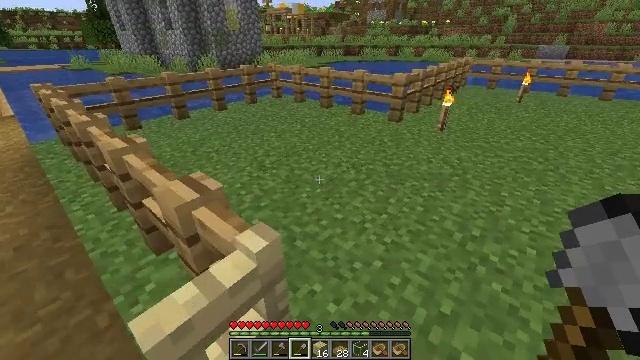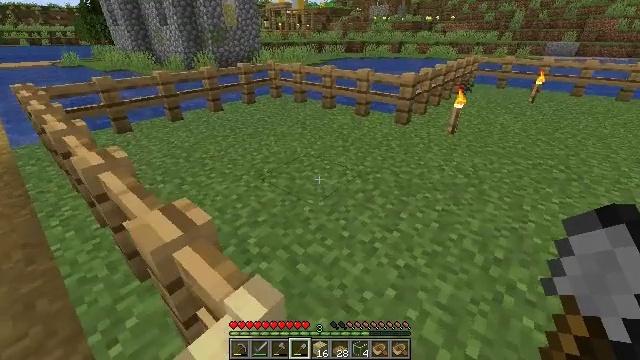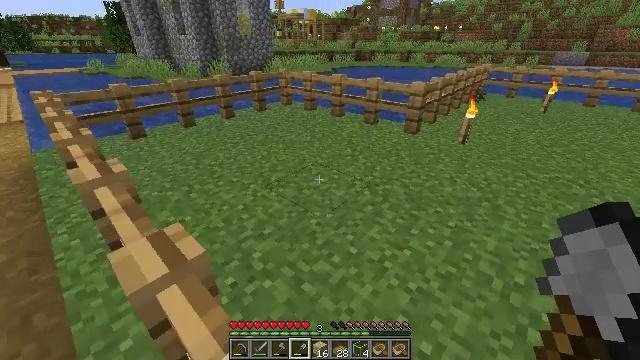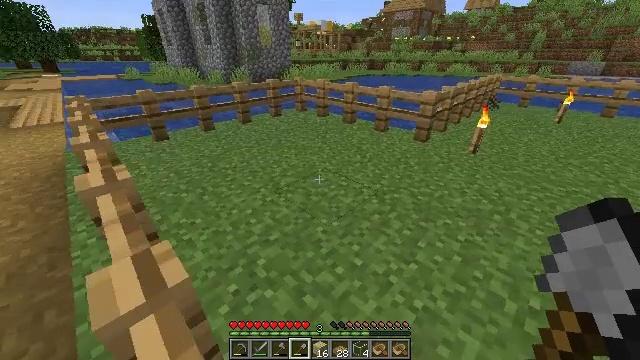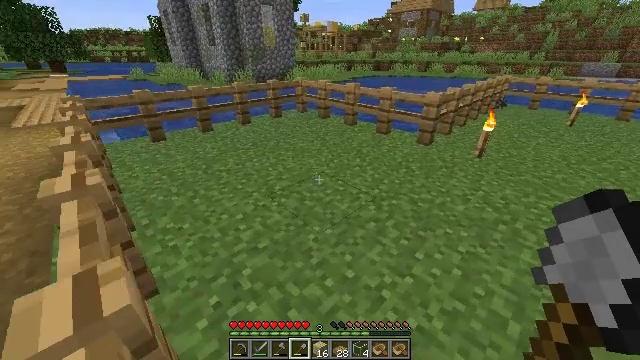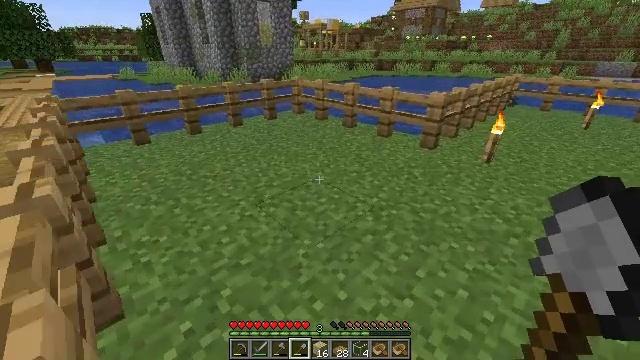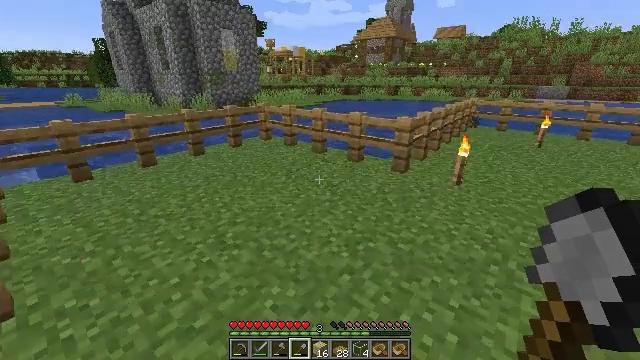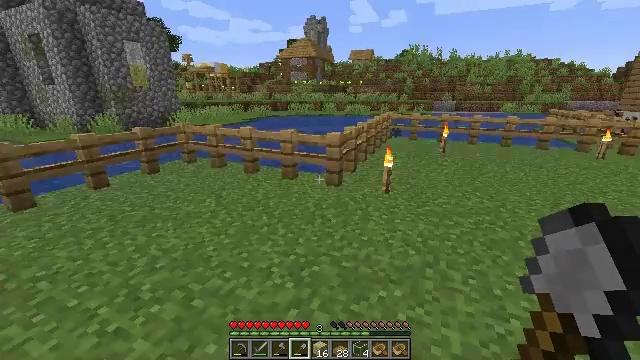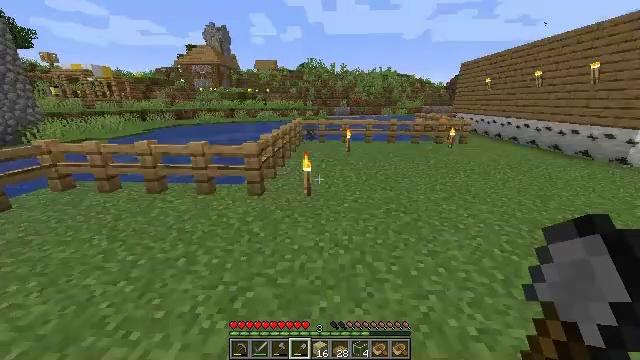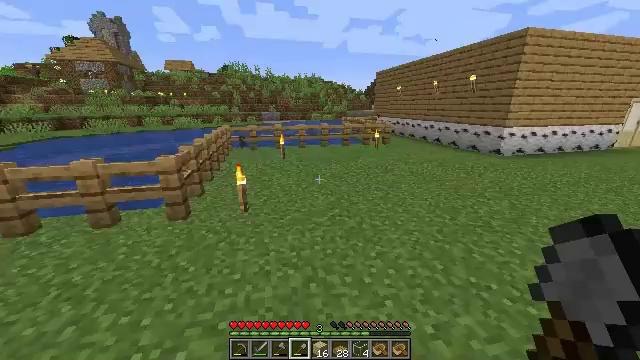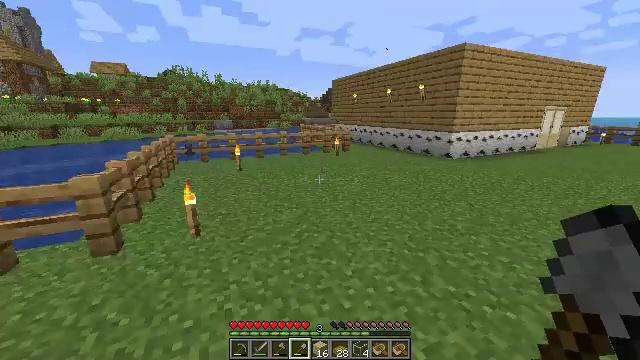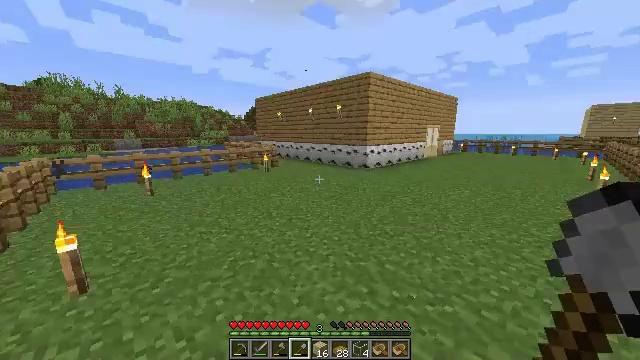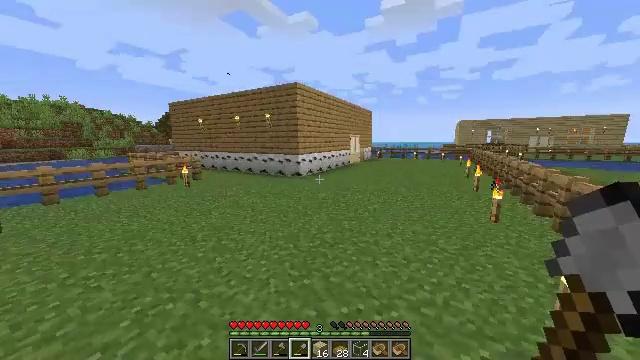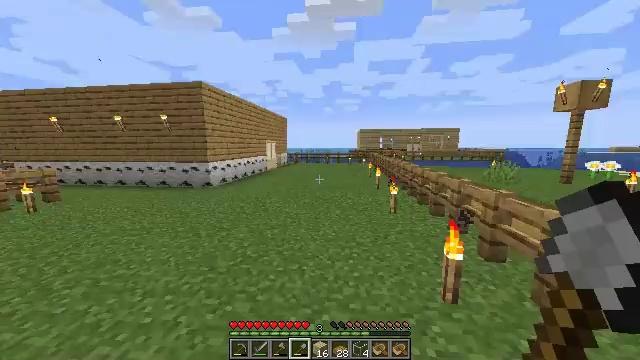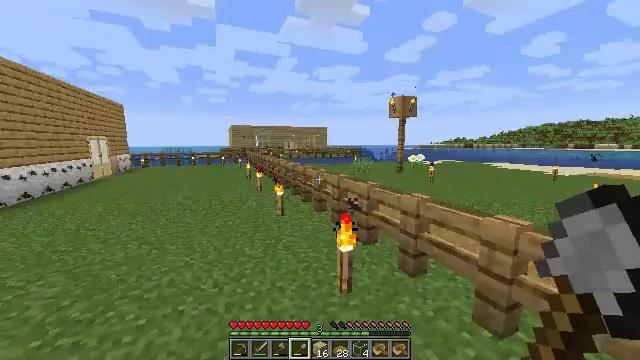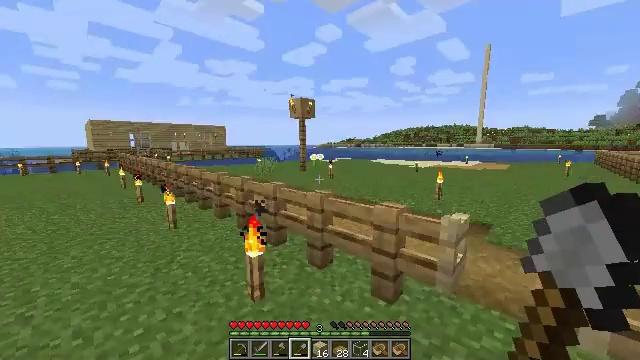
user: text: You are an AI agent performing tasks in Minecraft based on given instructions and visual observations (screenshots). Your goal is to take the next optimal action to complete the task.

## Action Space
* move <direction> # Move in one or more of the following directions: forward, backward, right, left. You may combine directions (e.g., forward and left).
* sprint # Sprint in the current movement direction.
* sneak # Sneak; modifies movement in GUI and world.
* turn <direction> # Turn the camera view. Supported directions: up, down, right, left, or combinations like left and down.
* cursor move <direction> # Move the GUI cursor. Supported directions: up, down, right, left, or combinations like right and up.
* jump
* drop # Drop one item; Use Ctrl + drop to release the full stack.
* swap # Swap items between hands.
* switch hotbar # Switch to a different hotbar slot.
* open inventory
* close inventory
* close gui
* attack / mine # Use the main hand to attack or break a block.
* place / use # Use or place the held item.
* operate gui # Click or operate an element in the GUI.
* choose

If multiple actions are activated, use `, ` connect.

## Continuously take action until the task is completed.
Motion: motion action
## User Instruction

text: Retrieve oak planks from the wooden block.
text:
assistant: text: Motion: move forward, sprint
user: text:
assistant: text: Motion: move forward, sprint, turn left
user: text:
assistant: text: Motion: move forward, sprint, turn left
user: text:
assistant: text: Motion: move forward, sprint, turn left
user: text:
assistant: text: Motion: move forward, sprint, turn up
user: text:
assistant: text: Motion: move forward, sprint, turn right and up
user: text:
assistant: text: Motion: move forward, sprint, turn right and up
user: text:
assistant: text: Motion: move forward, sprint, turn right
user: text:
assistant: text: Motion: move forward, sprint, turn right and up
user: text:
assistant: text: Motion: move forward, sprint, turn right and up
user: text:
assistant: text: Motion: move forward, sprint, turn right and up
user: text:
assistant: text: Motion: move forward, sprint, turn right and up
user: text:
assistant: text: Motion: turn right and up
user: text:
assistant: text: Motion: turn right
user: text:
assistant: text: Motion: turn right
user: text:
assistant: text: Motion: turn right
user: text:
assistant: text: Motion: turn right
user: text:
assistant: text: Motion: turn right
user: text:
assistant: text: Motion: turn right and down
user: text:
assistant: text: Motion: turn right and down
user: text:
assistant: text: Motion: turn right and down
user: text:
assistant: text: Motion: turn down
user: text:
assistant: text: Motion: turn right and down
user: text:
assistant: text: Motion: turn right and down
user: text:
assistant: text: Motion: turn right and down
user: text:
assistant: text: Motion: turn right and down
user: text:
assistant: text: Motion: turn right
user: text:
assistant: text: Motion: turn right
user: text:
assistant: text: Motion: no_op
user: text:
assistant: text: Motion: use / place